Brain MRI, t2w sequence, axial 2D slice.
Patient: age 40, sex F, weight 95 kg, height 1.95 m
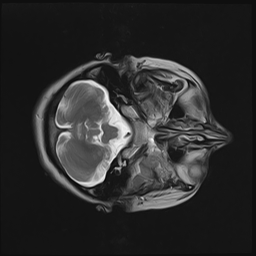